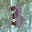
Label: 3